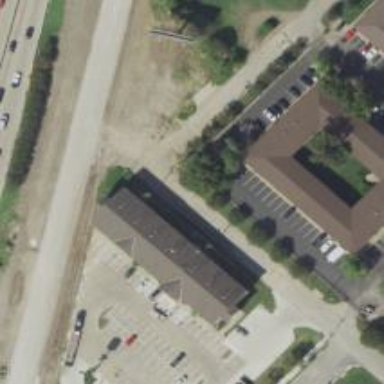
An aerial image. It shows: Building that is motel.